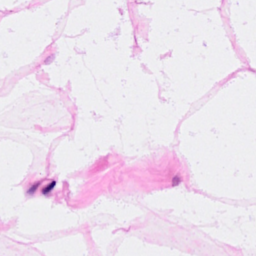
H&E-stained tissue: Breast